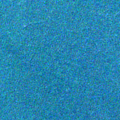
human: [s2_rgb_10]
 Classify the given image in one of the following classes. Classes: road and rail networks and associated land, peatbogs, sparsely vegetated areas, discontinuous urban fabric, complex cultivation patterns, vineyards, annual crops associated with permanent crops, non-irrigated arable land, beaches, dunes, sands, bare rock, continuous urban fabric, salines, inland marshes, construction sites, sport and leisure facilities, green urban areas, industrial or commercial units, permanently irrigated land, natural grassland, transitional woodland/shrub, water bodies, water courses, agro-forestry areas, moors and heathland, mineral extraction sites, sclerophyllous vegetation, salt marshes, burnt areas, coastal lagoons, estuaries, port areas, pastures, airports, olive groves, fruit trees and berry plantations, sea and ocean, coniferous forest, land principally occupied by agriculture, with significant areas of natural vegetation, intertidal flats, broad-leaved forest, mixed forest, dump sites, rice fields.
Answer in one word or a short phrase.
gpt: sea and ocean